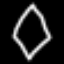
Label: diamond